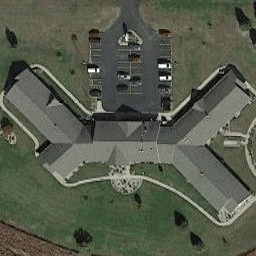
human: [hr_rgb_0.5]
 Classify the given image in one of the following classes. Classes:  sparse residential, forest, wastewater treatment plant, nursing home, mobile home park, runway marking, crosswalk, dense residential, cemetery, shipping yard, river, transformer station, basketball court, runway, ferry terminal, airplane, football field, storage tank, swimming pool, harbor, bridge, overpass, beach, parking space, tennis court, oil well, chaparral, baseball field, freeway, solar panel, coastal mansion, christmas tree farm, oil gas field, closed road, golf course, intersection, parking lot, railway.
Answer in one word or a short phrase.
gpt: nursing home